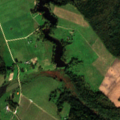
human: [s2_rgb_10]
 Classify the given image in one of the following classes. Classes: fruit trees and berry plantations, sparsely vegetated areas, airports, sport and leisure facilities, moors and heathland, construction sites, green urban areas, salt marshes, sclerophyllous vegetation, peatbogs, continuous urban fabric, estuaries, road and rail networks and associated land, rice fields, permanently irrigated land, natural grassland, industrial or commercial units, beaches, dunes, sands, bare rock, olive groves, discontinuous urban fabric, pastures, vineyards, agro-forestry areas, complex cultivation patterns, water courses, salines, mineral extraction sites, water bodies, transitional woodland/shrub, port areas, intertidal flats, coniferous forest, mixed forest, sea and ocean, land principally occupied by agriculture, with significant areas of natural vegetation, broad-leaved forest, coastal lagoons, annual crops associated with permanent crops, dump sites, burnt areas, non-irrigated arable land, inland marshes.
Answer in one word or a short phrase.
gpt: non-irrigated arable land, pastures, complex cultivation patterns, mixed forest